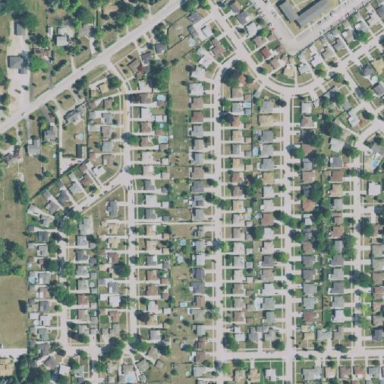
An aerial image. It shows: Residential area composed of single-family homes.